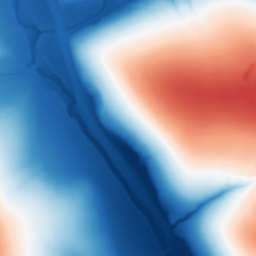
Category: trend_removal
Decomposition family: polynomial
Decomposition parameters: degree: 1
Upsampling method: bilinear
Upsampling parameters: scale: 8
Upsampling scale: 8